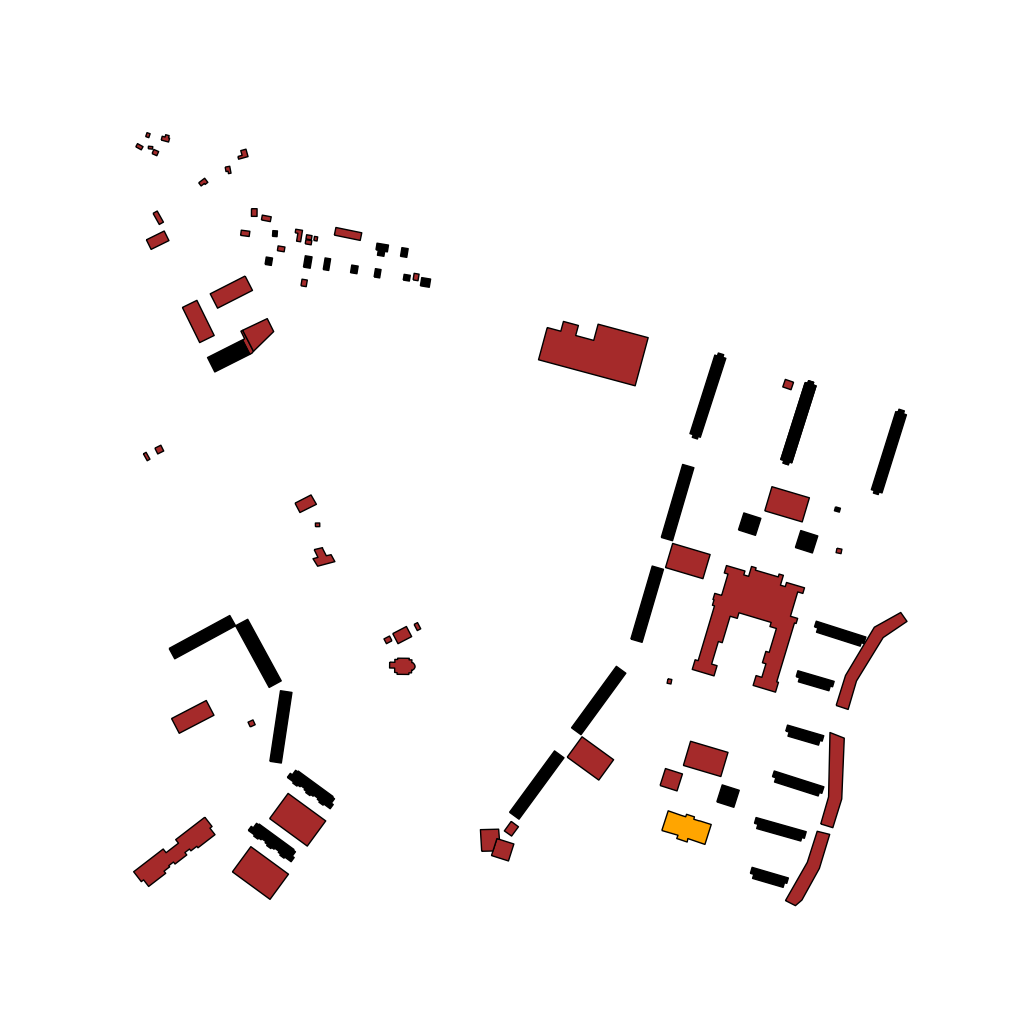
Tags: overhead vector_map, agriculture, business, industrial, recreation, residential, special, modern, soviet, high_rise, individual_rise, low_rise, density_1, Building, Facility, School, 1.0 km²